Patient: sex M, age 57
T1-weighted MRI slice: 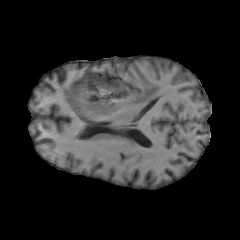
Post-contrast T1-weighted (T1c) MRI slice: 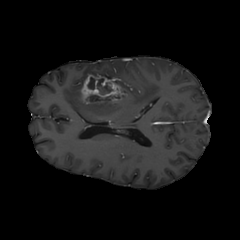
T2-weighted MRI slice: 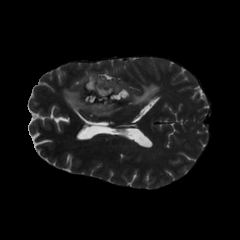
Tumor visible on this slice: yes
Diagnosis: Glioblastoma, IDH-wildtype
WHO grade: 4